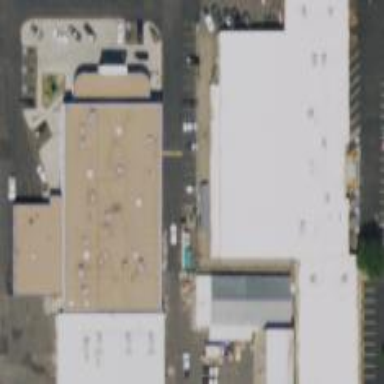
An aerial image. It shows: Building that houses bowling alley.